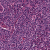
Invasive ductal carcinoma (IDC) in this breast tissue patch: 1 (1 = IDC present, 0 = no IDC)